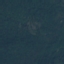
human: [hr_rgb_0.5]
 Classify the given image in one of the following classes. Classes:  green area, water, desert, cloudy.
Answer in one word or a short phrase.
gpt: green area